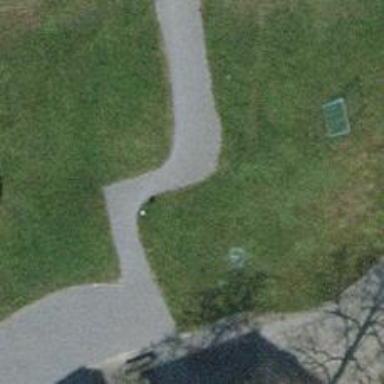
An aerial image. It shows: Footway with surface of fine gravel.